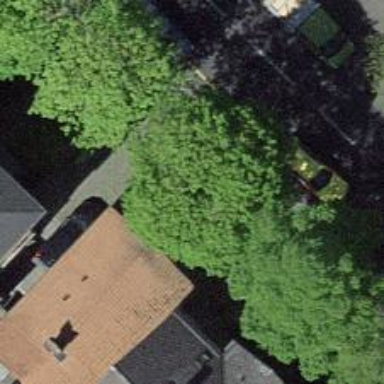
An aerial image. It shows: Avenue lined with trees.